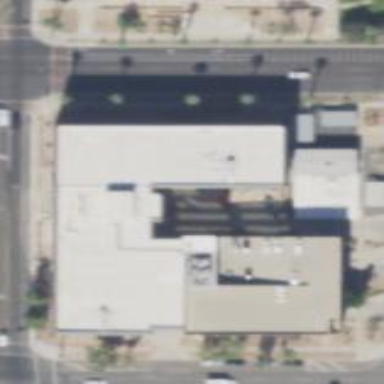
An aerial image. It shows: Public building.